Field crop: maize
Growth stage: 2
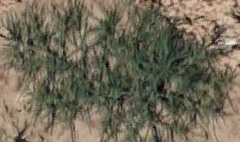
Species: salsola